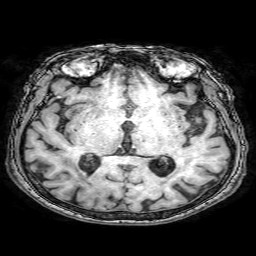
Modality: T1w
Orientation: coronal
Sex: female
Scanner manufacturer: philips
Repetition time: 0.008185 s
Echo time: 0.00377 s